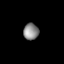
Tissue: lung
Cell type: Endothelial cells
Senescence score: 0.6032
Nuclear area (px): 245
Mean DAPI intensity: 138.273